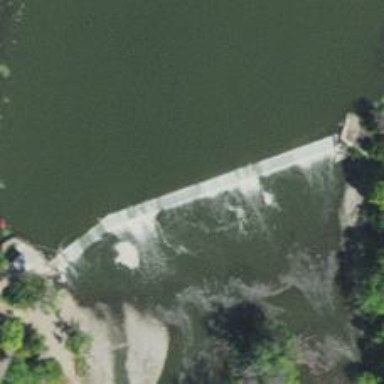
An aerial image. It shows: Dam along waterway.